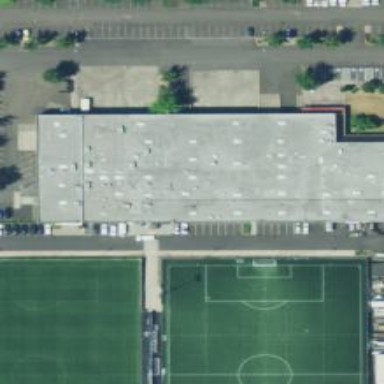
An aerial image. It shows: Sports center with focus on soccer.